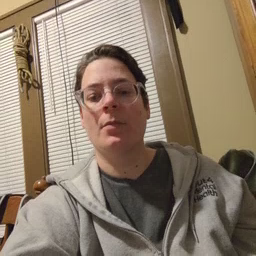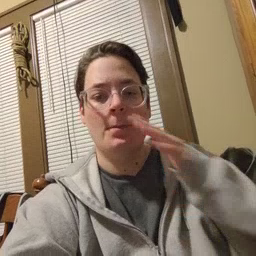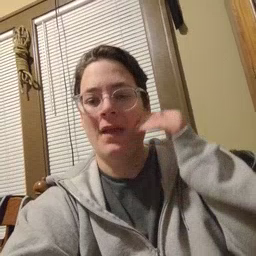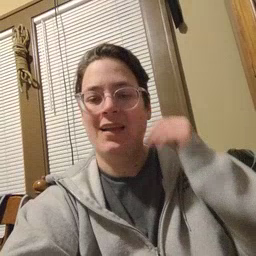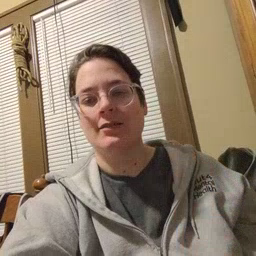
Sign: smile